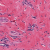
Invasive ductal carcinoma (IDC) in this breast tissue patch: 0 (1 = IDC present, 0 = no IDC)